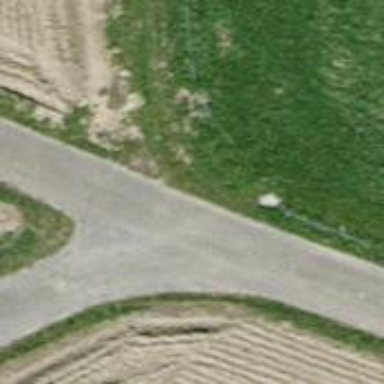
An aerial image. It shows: Grass track with Grade 4 tracktype.